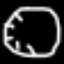
Label: clock